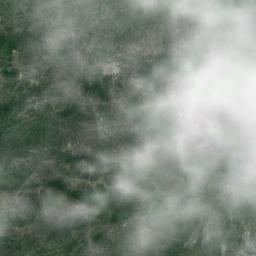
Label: cloud